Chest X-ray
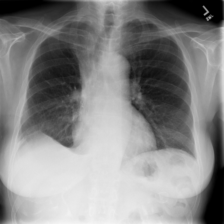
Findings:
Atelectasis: negative
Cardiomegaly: negative
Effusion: negative
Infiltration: negative
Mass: negative
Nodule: negative
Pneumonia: negative
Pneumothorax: positive
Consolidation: negative
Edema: negative
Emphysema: negative
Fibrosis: negative
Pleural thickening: positive
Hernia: negative